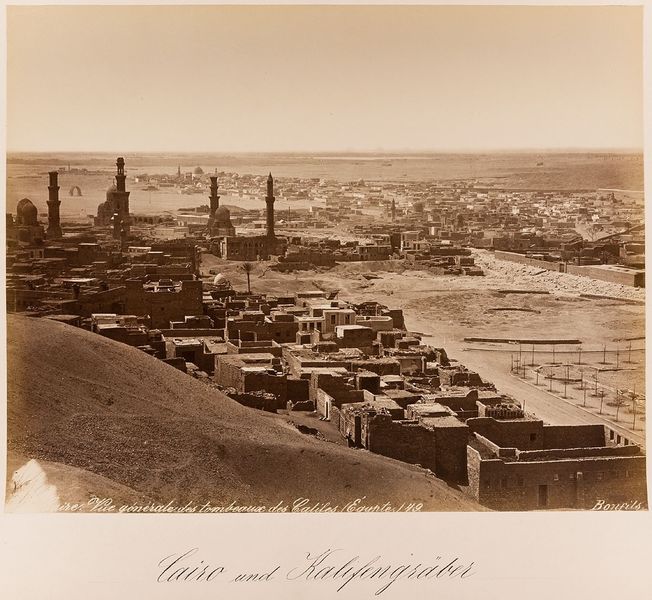
Titel: Caire. Vue générale des tombeaux des Califes. / Égypte / 49.
Künstler: Félix Bonfils
Standort: Hamburg
Institution: Museum für Kunst und Gewerbe Hamburg
Schlagwörter: stadt, foto, fotografie, photographie, stadtansicht, photo, karton, grab, albumin, lichtbild, reisefotografie, historische, alte stadtansicht, alte ansicht, schwarzweißpositivverfahren, silbersalzverfahren, schwarzweißfotografie, gebäude, örtlichkeit, straße, stätte, grabstätte, reisephotographie, albuminpapier, kultplätze, kultgegenstände, kalifengräber